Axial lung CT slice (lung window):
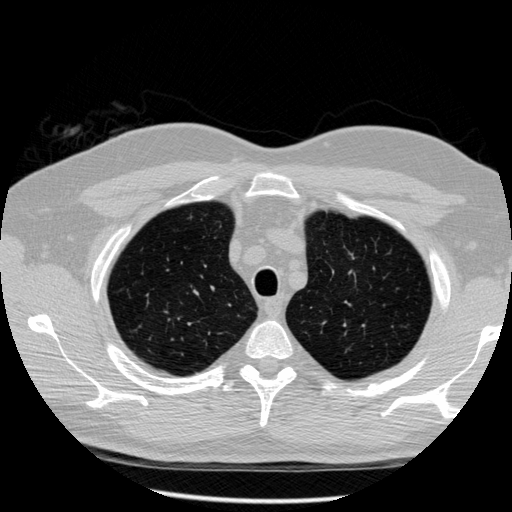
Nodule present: no